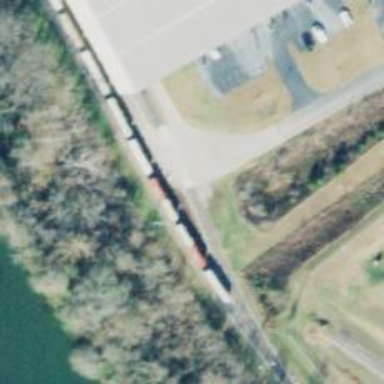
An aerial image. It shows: Steel railway spur for freight services.